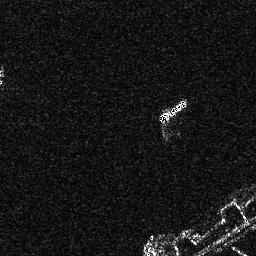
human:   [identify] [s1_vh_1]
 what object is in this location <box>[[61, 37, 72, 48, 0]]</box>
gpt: <ref>1 medium ship at the center</ref>